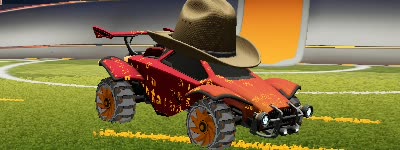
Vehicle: octane